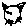
Label: cat